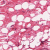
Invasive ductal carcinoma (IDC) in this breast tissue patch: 0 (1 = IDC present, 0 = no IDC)